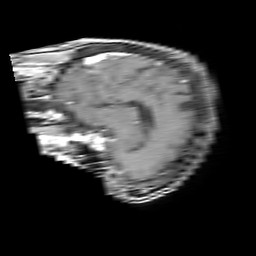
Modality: T1w
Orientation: sagittal
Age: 75
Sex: female
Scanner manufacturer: philips
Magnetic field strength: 1.5 T
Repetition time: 0.2038 s
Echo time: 0.001865 s